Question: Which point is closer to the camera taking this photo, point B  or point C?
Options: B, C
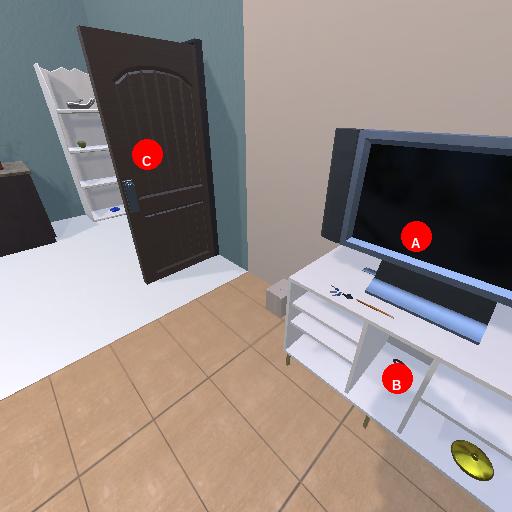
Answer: B